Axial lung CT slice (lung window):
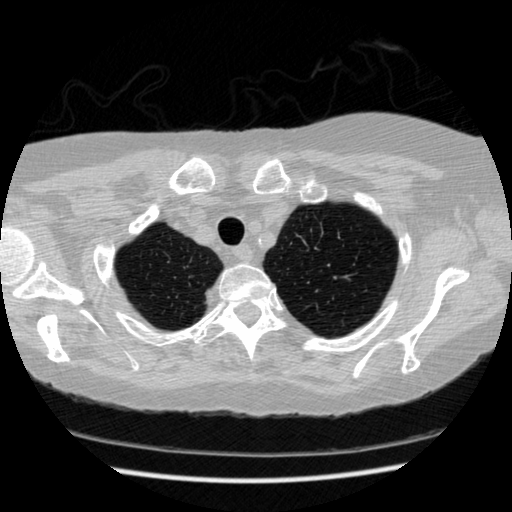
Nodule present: no